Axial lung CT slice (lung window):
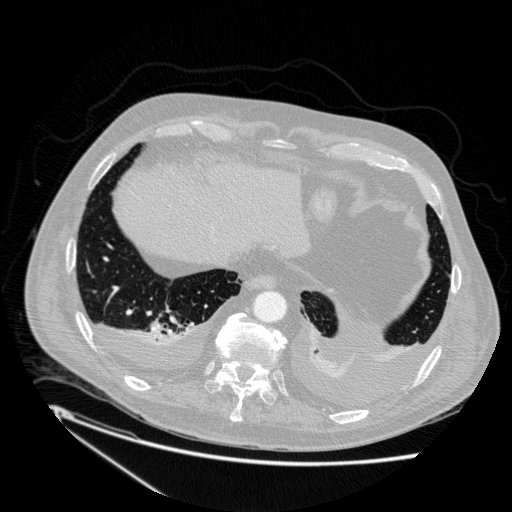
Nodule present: no